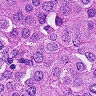
Metastatic tissue present: yes